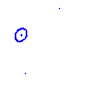
Particle: pion